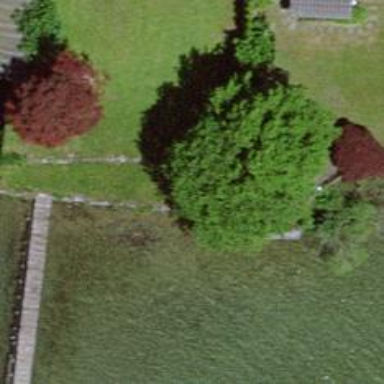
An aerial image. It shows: Single tag "natural: tree."